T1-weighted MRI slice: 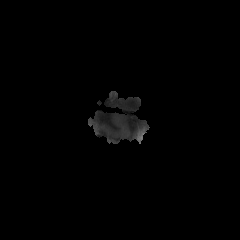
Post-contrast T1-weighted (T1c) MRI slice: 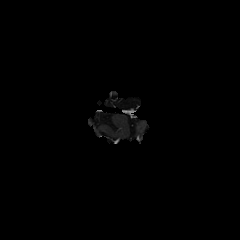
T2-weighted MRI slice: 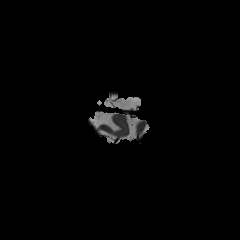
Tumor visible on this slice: no